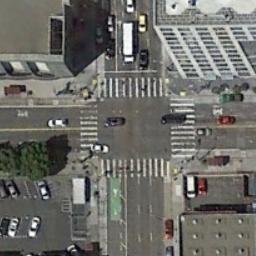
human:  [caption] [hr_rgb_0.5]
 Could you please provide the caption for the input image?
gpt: There are many moving and waiting vehicles on the road at the intersection, There are many buildings and some trees around the intersection, And many cars are parked in the open space beside the intersection .

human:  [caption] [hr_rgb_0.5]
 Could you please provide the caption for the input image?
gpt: There are many cars at the intersection .

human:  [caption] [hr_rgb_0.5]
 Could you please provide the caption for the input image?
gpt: There are cars in every direction at the intersection .

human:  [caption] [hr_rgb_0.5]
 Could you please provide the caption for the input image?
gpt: An intersection with normal traffic located in a commercial area .

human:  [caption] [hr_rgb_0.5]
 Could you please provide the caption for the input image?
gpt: An intersection with white crosswalks beside a parking lot .